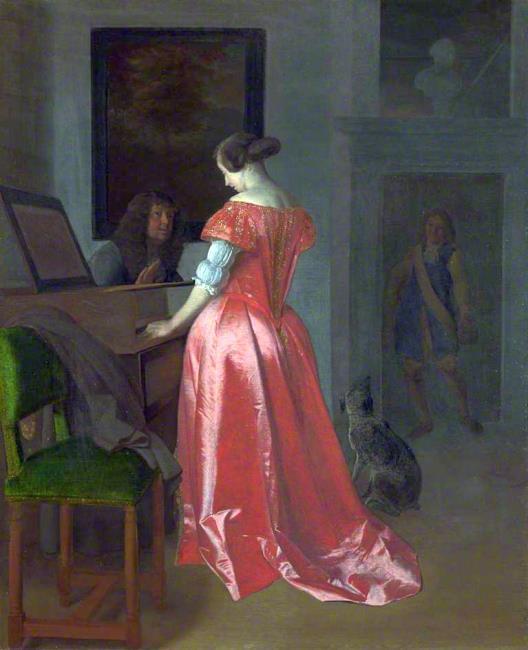
Title: Jonge vrouw aan het virginaal
Artist: Jacob Ochtervelt
Earliest date: 1676
Latest date: 1680
Genre: painting
Keywords: genre, three human figures, full-length portrait, young woman, young man, figure from behind, making music, beat time, going inside, spinet, making music, dog, interior view, landscape painting (depicted), doorway, bust (sculpture), wooden floor, chair